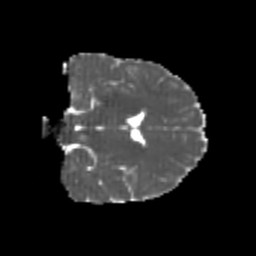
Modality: MD
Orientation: coronal
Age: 20
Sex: male
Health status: healthy
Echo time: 0.074 s